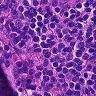
Metastatic tissue present: no